Chest X-ray:
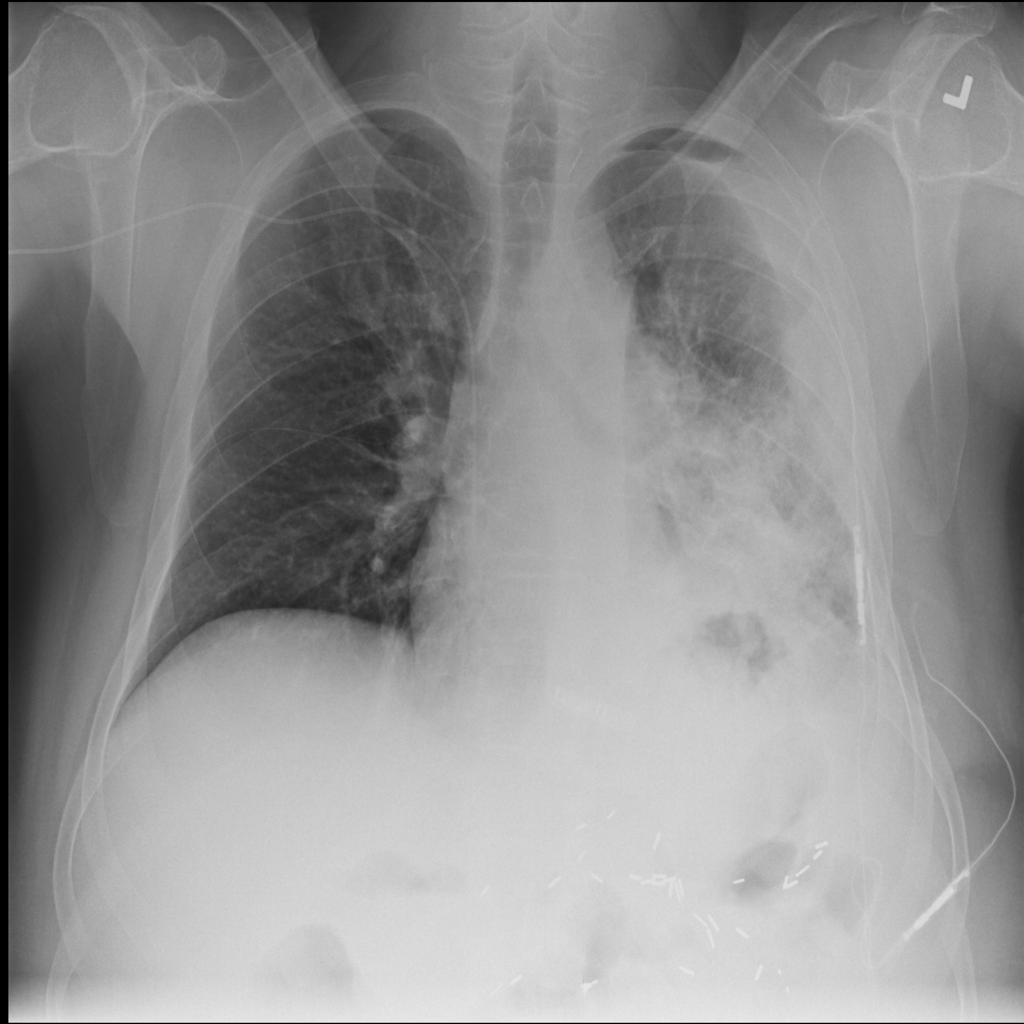
Findings: Pneumothorax, Effusion, Consolidation
No abnormal finding: no